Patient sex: M
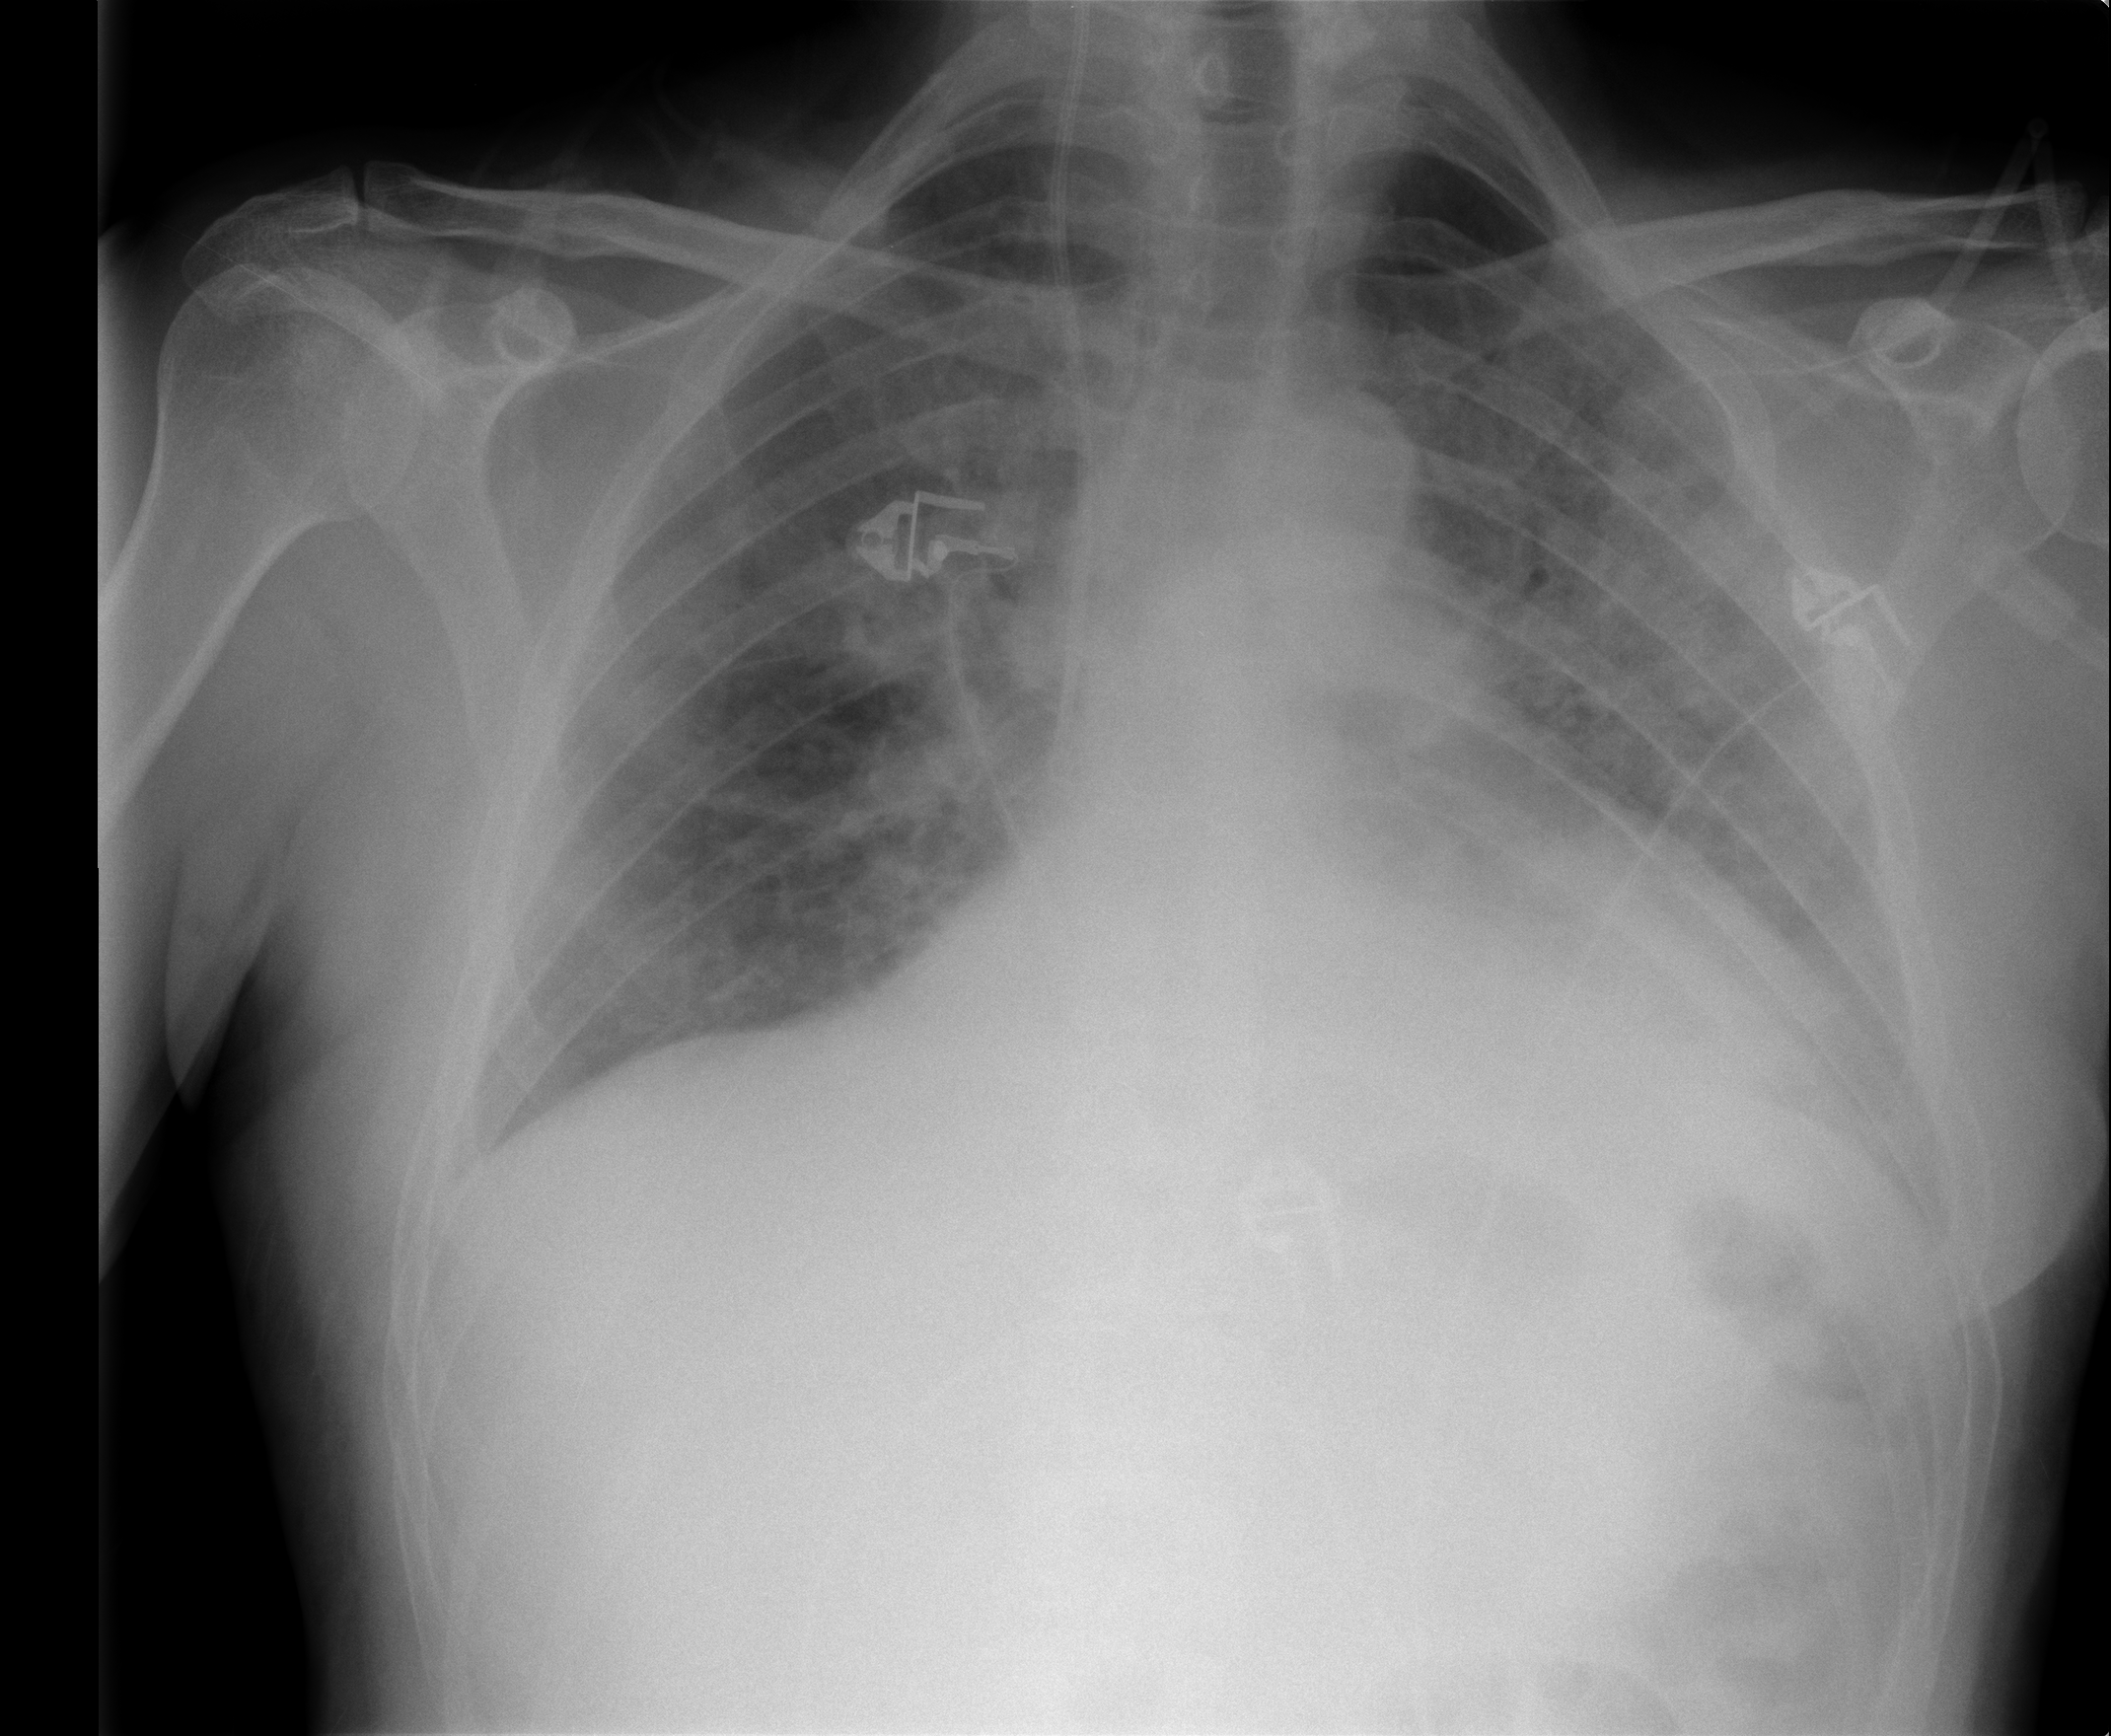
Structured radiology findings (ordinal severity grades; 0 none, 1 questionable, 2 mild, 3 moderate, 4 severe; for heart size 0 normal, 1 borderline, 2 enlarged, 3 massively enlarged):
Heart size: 0
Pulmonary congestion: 3
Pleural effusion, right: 1
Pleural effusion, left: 3
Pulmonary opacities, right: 2
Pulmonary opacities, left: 3
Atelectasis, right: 2
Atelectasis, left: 3